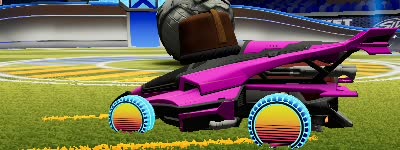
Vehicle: aftershock